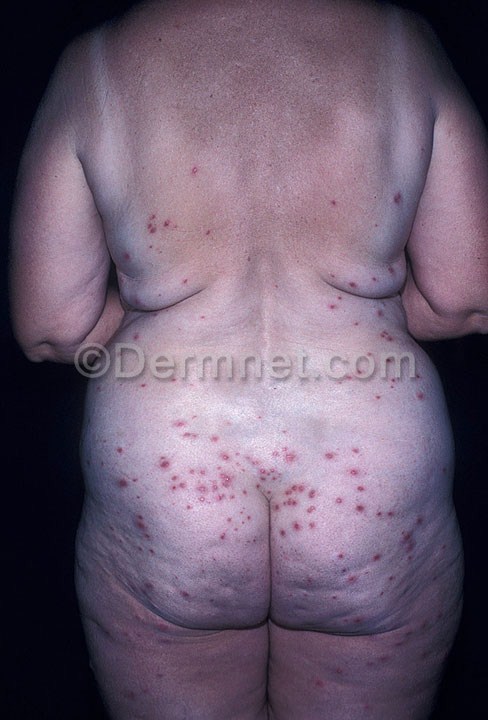
Disease: Cellulitis Impetigo and other Bacterial Infections